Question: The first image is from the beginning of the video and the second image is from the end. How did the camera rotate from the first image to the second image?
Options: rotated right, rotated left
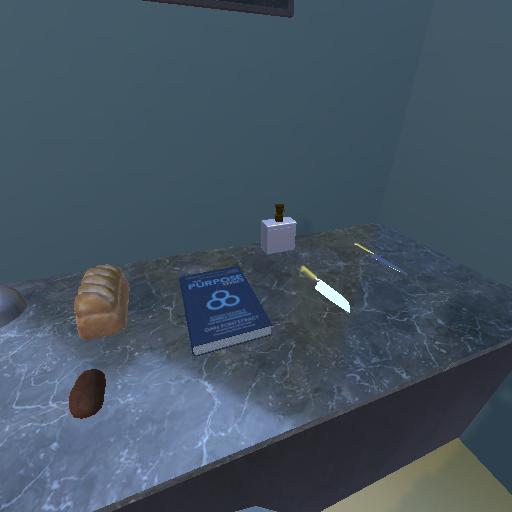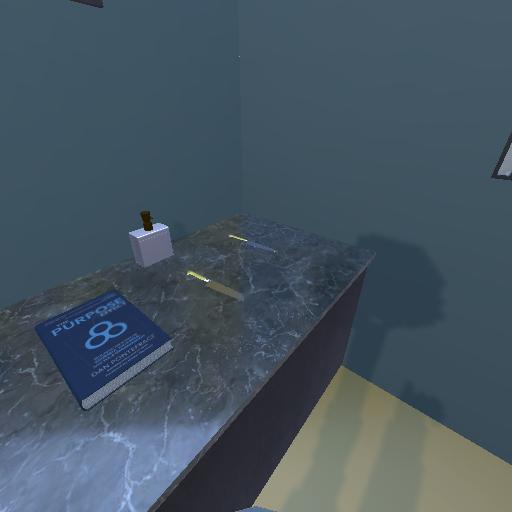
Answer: rotated right